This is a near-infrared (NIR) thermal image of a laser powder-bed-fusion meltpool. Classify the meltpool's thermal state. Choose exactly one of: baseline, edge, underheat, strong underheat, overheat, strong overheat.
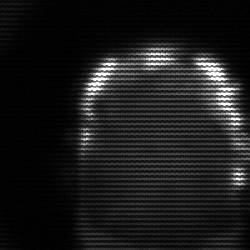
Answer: baseline